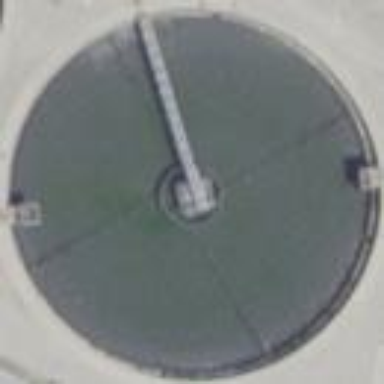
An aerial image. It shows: Image of wastewater.